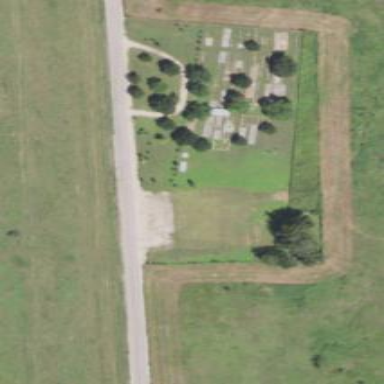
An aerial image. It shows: Cemetery with graves.